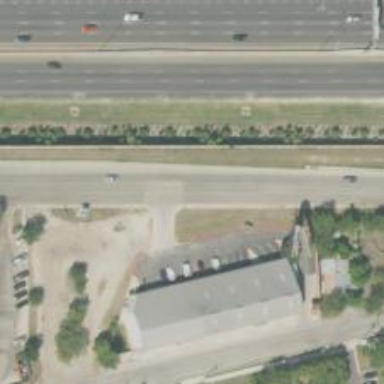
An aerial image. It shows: Secondary road with frontage road alongside.